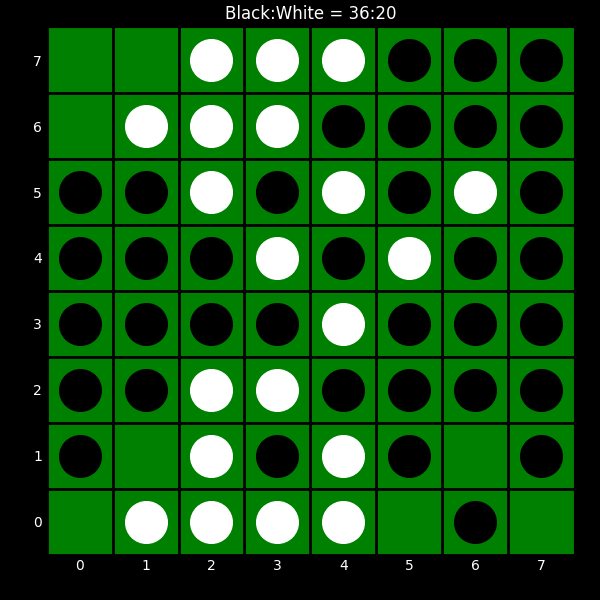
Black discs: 36
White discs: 20